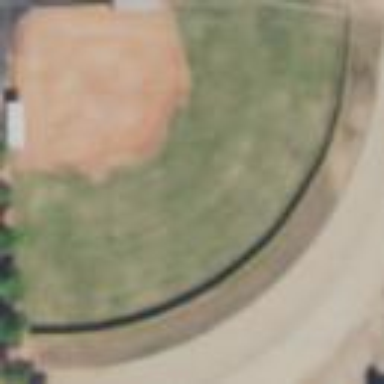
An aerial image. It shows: Baseball pitch for leisure land.